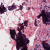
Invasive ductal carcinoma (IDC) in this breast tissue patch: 1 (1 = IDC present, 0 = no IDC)